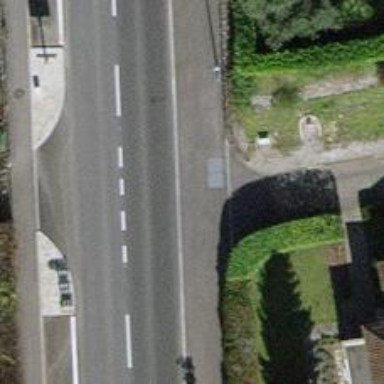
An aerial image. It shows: Asphalt cycleway.